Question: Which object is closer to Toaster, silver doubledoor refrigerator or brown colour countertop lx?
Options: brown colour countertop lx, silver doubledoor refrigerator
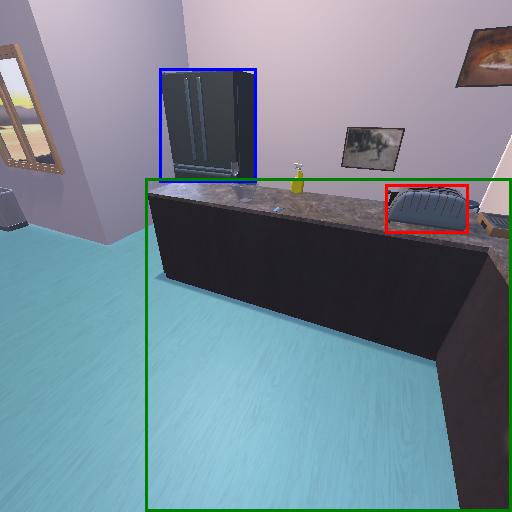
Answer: brown colour countertop lx